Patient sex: M
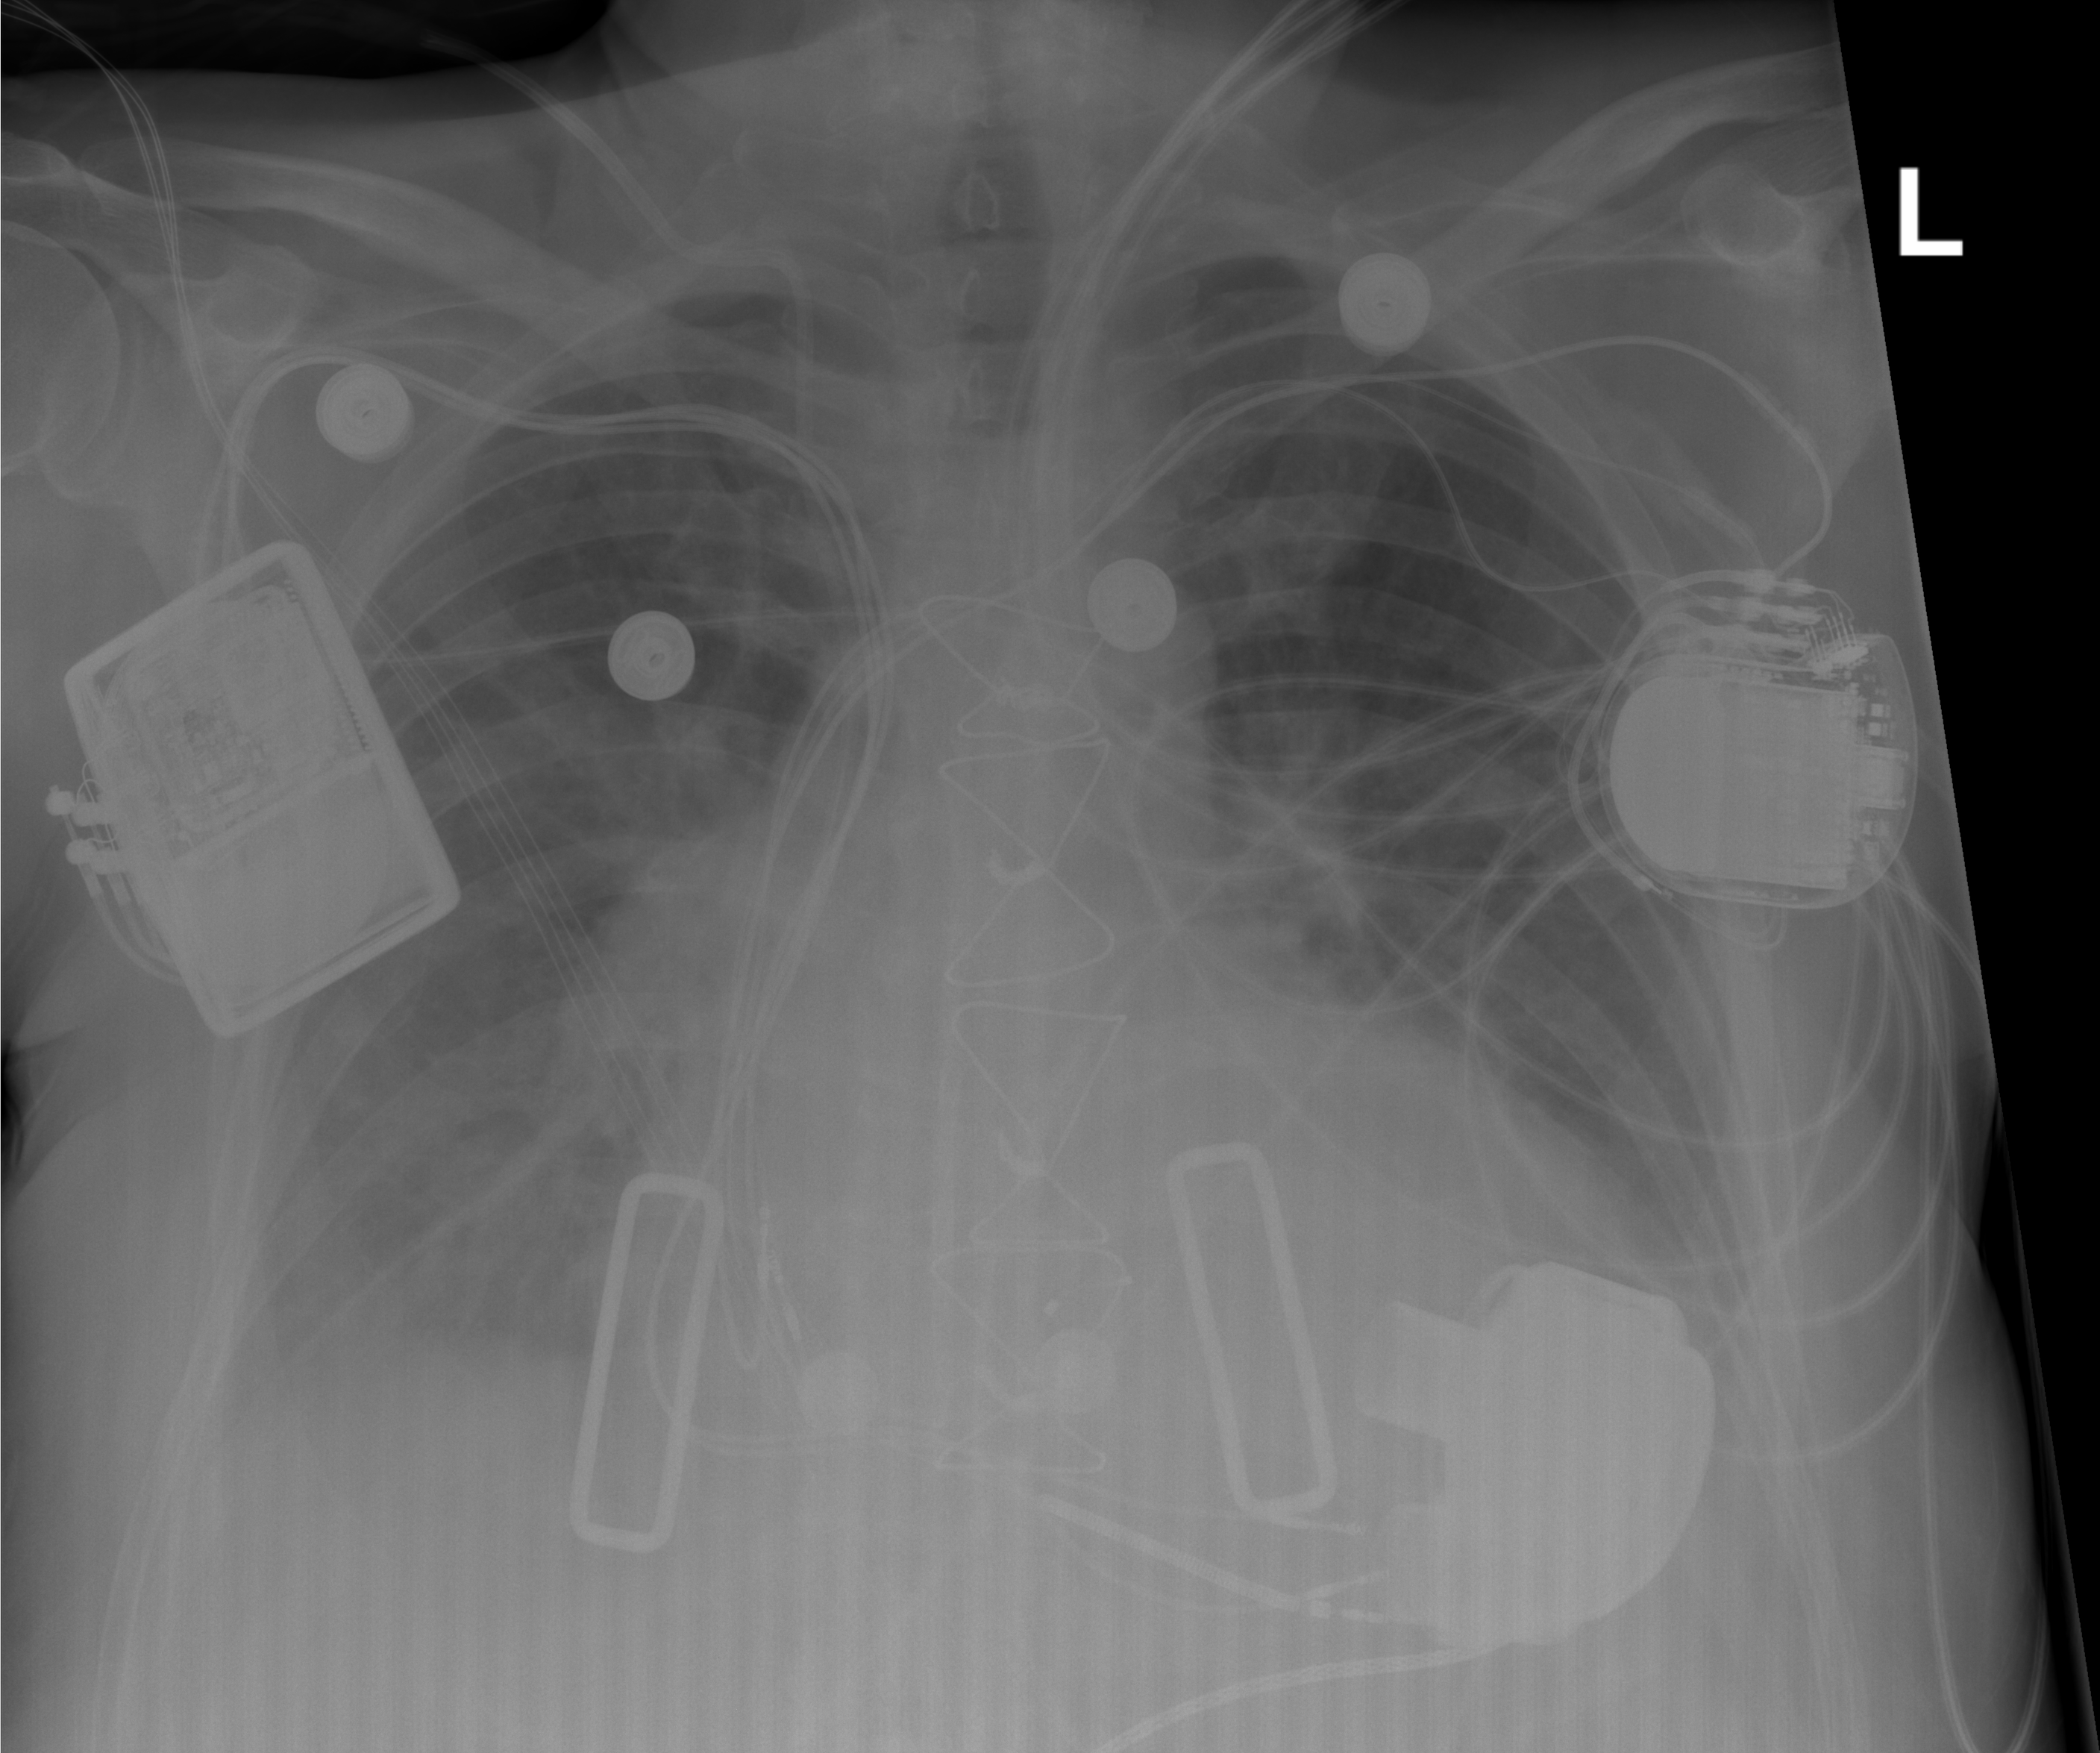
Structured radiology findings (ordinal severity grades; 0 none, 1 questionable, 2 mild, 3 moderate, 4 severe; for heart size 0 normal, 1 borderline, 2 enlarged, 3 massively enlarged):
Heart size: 2
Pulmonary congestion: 2
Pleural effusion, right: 2
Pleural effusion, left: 2
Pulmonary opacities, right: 0
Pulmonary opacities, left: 0
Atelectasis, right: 0
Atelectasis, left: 0